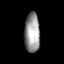
Tissue: prostate
Cell type: Endothelial cells
Senescence score: 0.7658
Nuclear area (px): 600
Mean DAPI intensity: 150.567